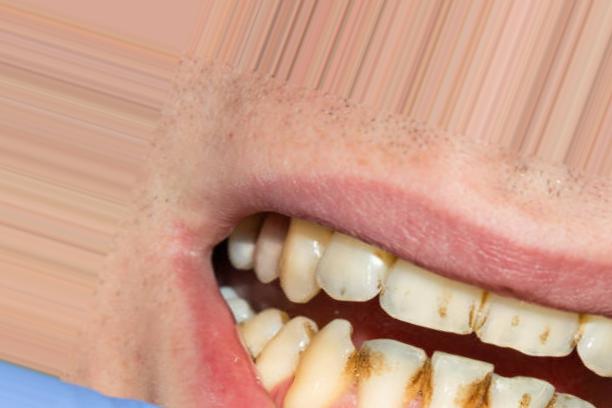
Condition: Caries